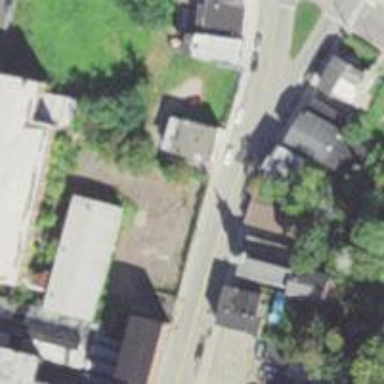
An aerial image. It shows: Residential driveway.